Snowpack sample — Snodgrass Mountain, Crested Butte, Colorado (2/4/25, 12:06 PM MST)
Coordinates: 38.923, -106.968
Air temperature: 35 °F
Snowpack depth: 80 cm
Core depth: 30 cm
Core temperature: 35.6 °F
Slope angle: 14°, slope face: 78°
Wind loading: low
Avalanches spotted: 0
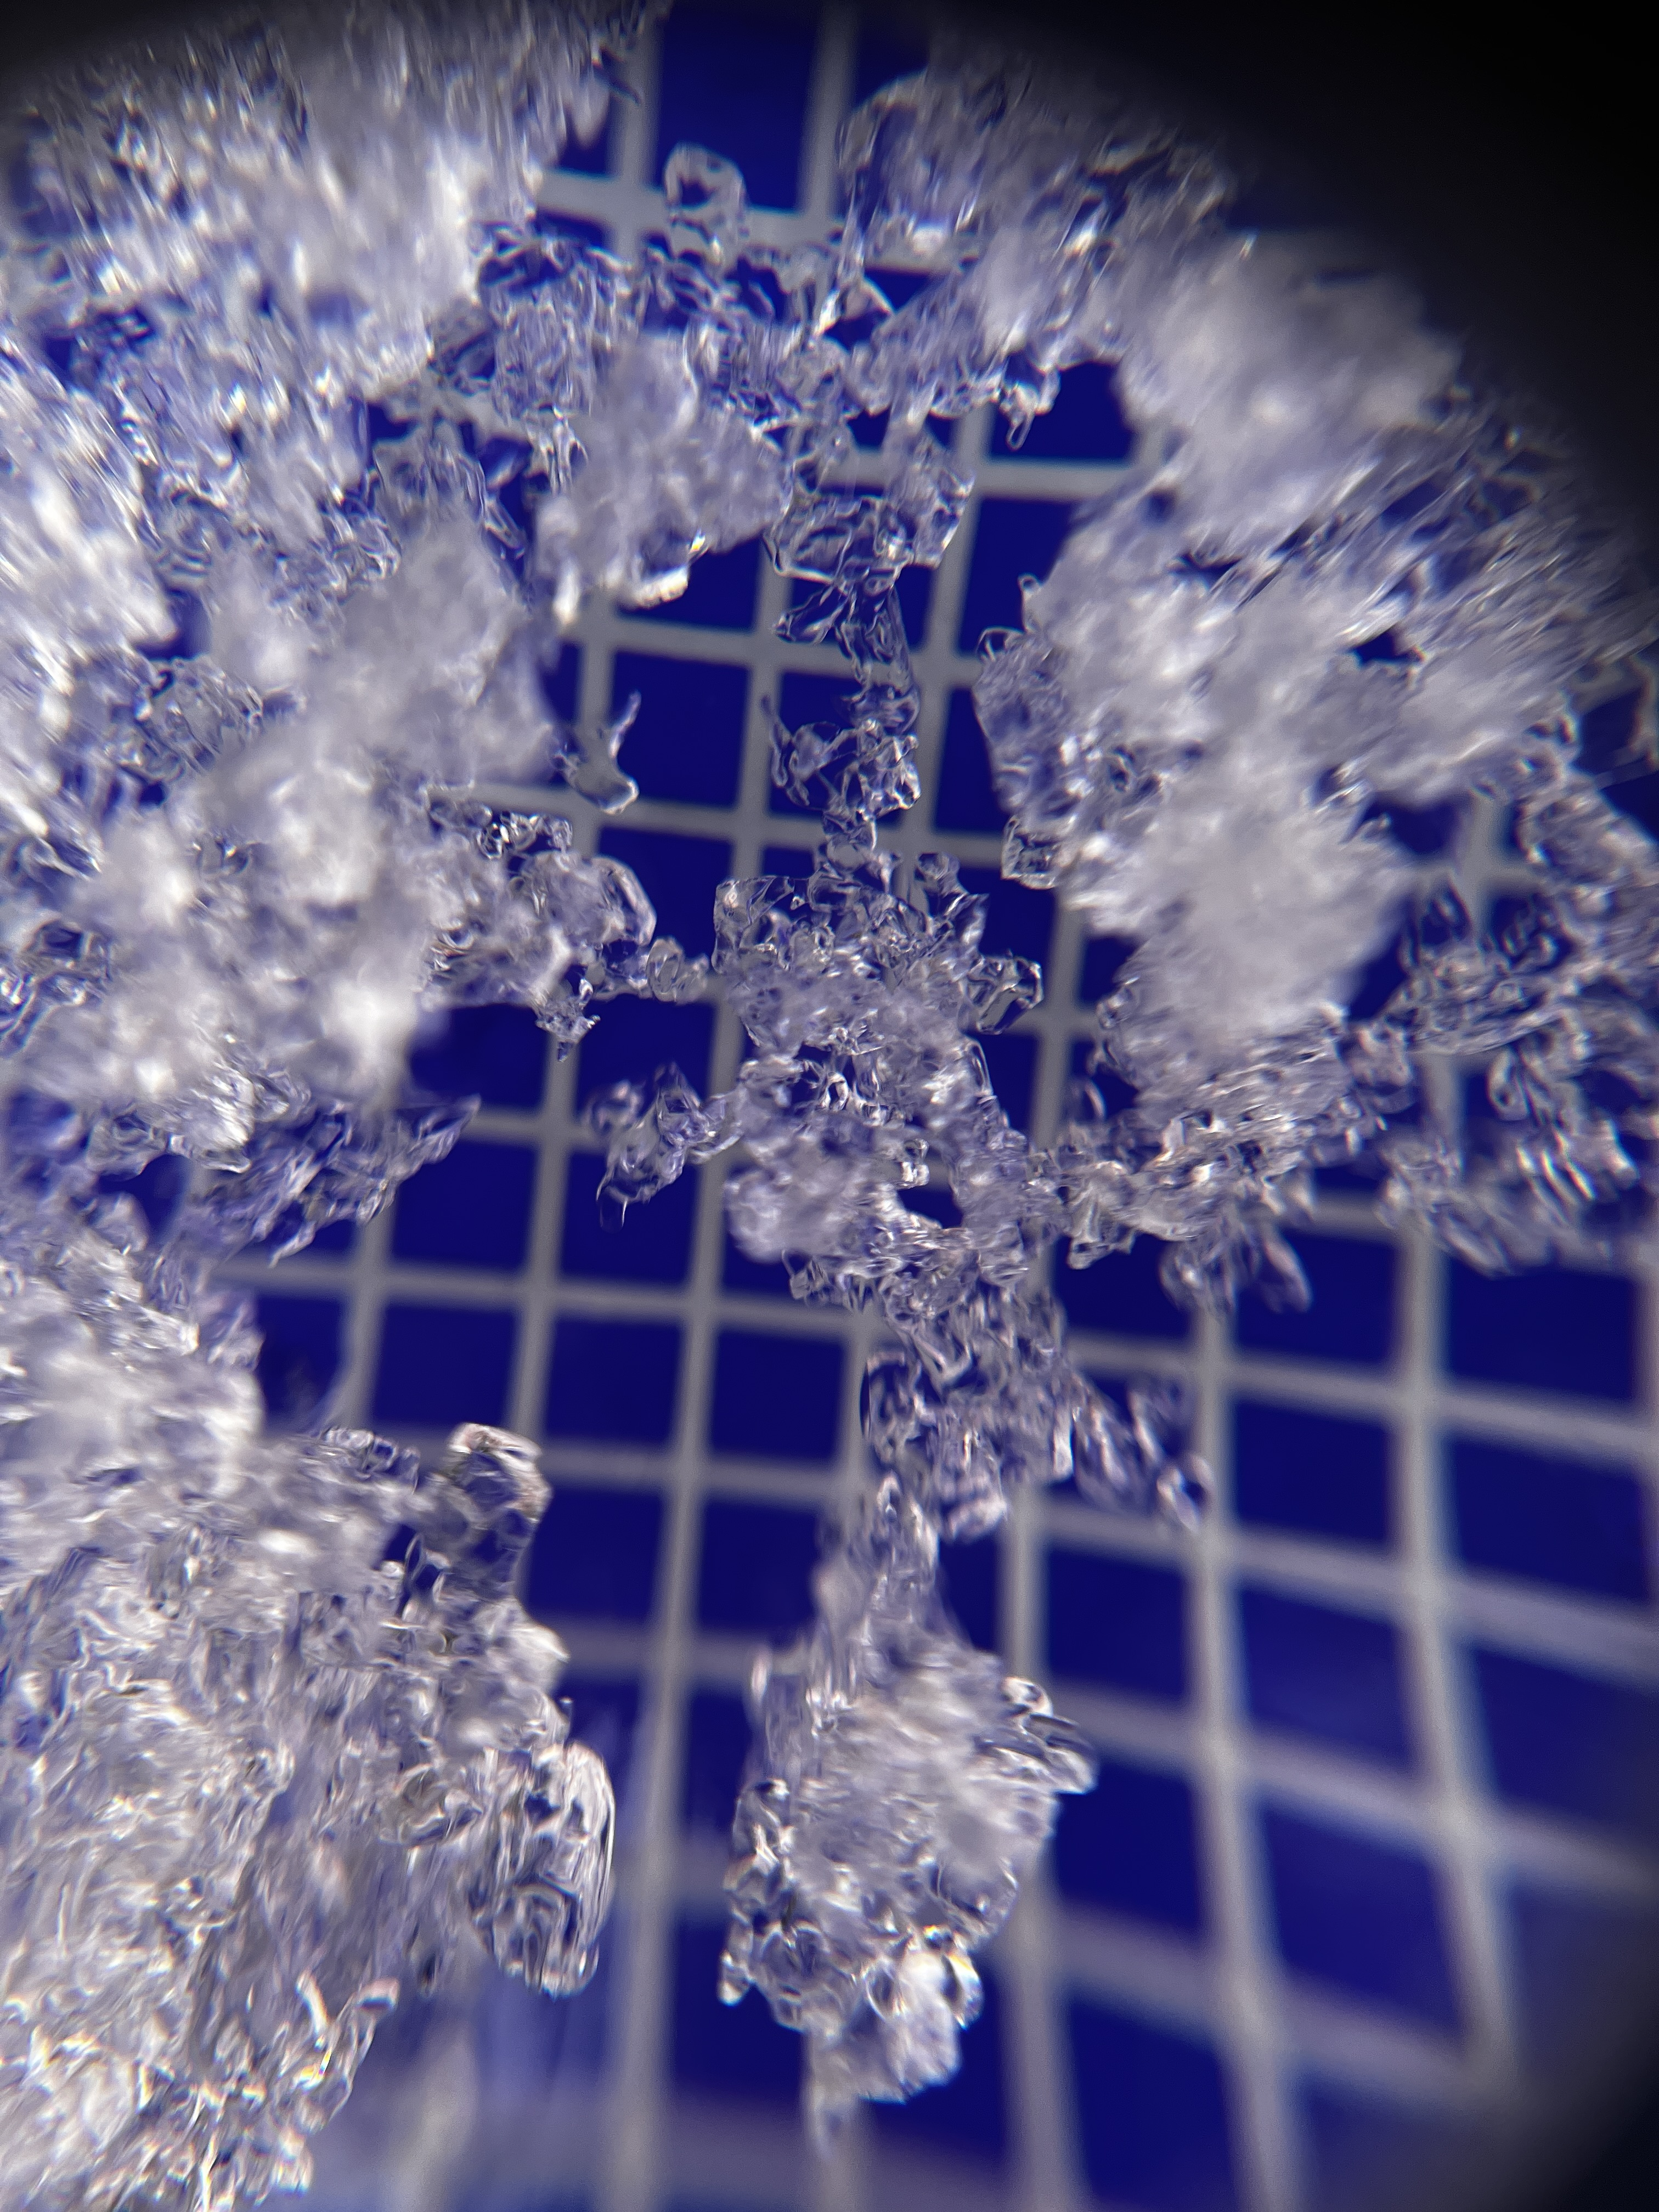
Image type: magnified_profile
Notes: No avalanches nearby, unusually warm weather for the last month reported by residents, Collected 25 yards from treeline